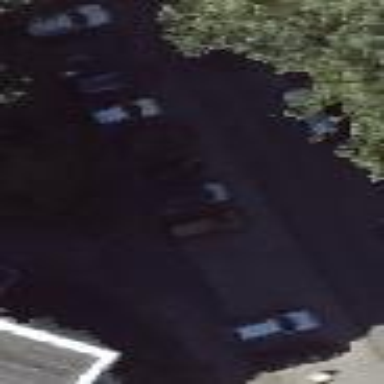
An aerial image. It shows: Street side parking area.